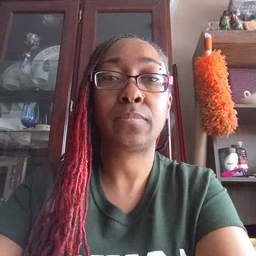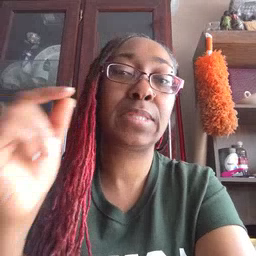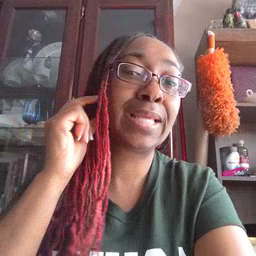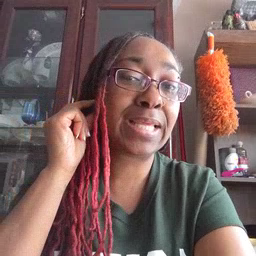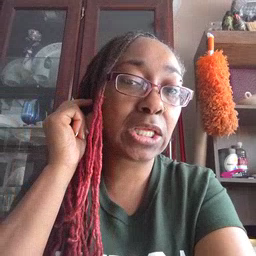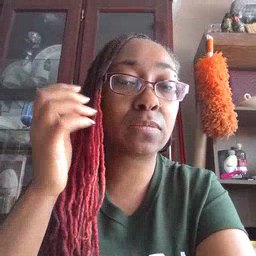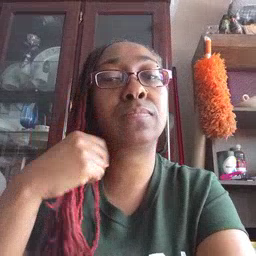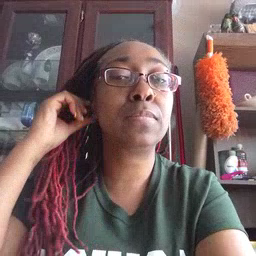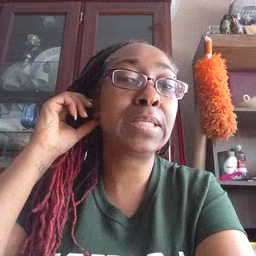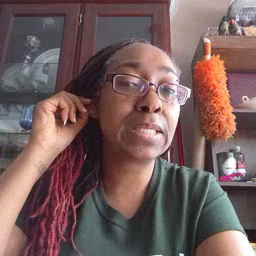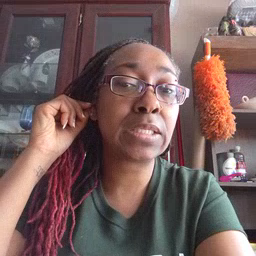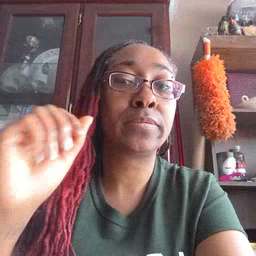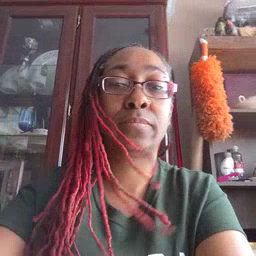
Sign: ear